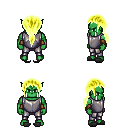
a pixel art fantasy rpg character, male body template, orc, green skin, steel chest armor, metal pants, gold ponytail hairstyle, cloth bracers, gray slippers, four views (front, back, left, right), 2x2 character sprite sheet, small pixel art, hard edges, no anti-aliasing